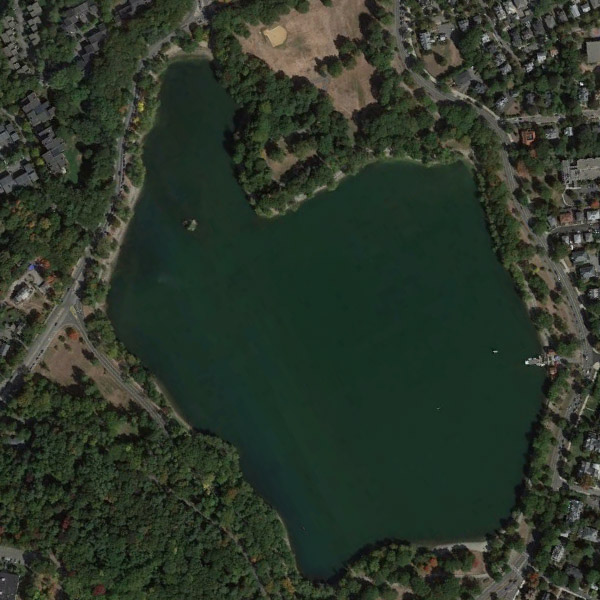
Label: Pond